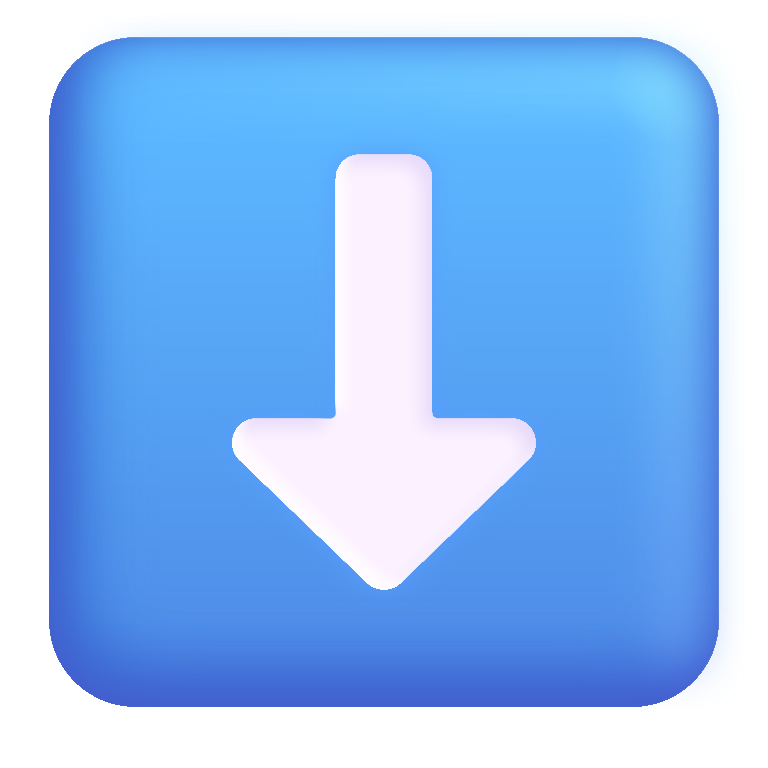
down arrow color